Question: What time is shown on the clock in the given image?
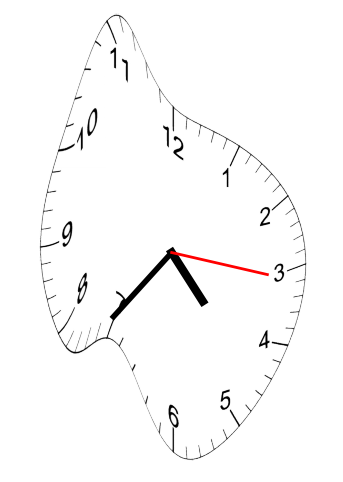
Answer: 04:36:16